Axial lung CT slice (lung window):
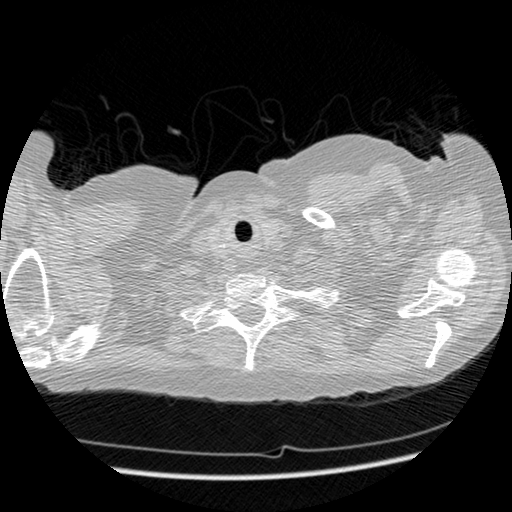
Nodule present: no